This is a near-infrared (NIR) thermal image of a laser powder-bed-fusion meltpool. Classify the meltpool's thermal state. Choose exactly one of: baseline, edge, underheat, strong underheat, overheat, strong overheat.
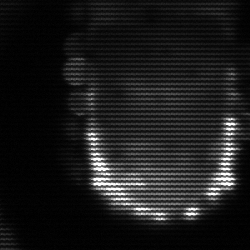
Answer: baseline